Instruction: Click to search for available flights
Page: home
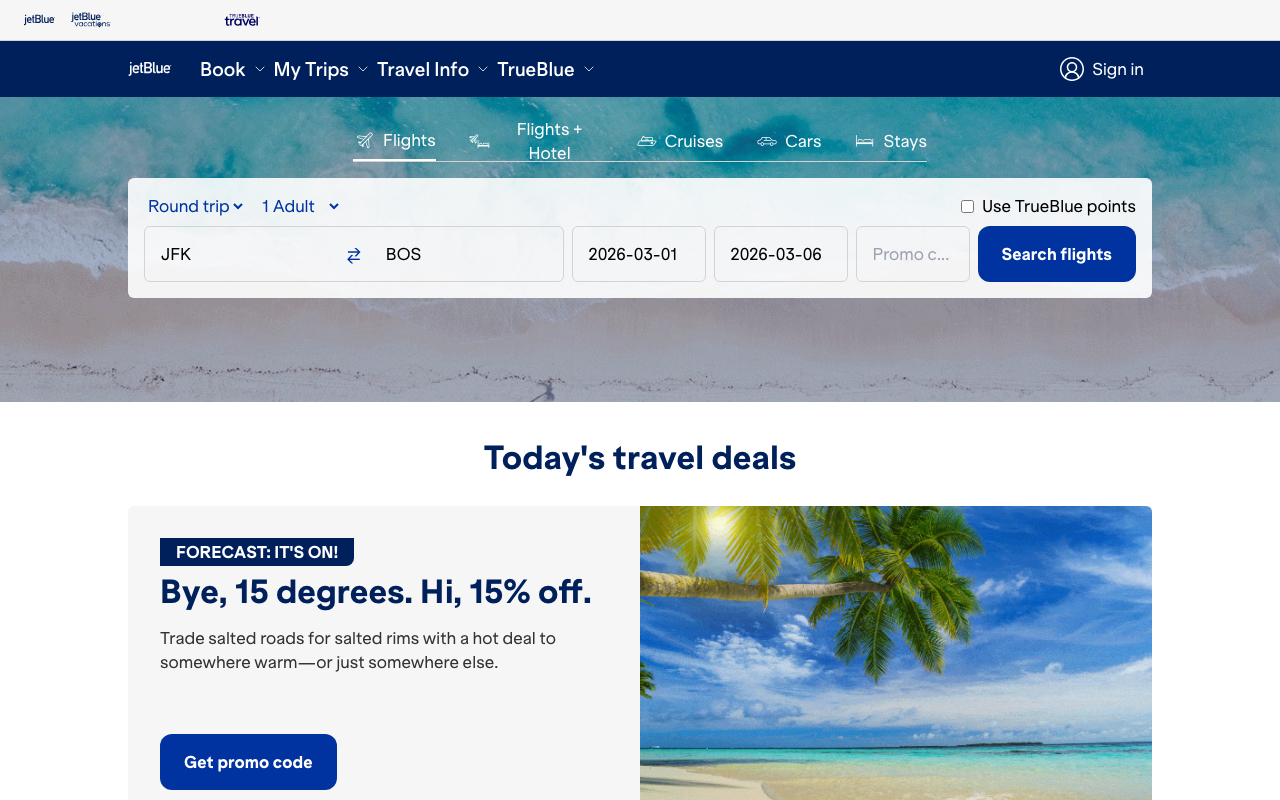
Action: click